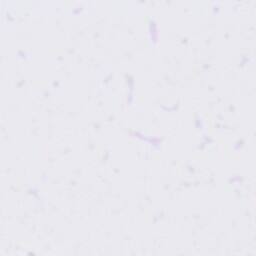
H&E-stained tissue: Tonsil